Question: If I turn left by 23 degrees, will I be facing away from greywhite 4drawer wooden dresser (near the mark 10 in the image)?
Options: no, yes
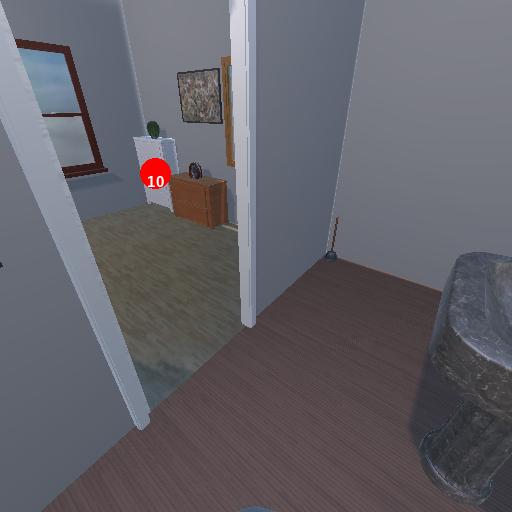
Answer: no